Question: I have the following n-ary tree. The value in the nodes are of the form . The count value of any node is the number of paths that include the node.

I need to print all paths(from root to leaf) in the tree until the count of that node becomes zero. Once the count of the node is zero, then path only up to its predecessor is printed(provided their count is greater than 0)
The 6 paths for the above graph would be
3-5-1-2-4-6
3-5-1-2
3-5-1-7
3-5-2
3-1-4
3-7
Tried the following. Called the function toString(indent,node) using a loop that runs root.count number of times. But don't know how to stop after a path(3-5-1-2-4-6) has no more childs. Instead it prints 3-5-1-2-4-6-7-2-1-4-7.
'''
public String toString(String indent, MyTree node) {
String output="";
while(node.count>0){
//output = indent + node.toString() + "
";
output = indent + node.name;
node.count--;
//if(node.count==0) break;
String childsOutput = "";
for (MyTree child : node.childs) {
childsOutput += toString(indent + " ", child);
}
return output + childsOutput;
}
return output;
}
'''
Thanks in advance.
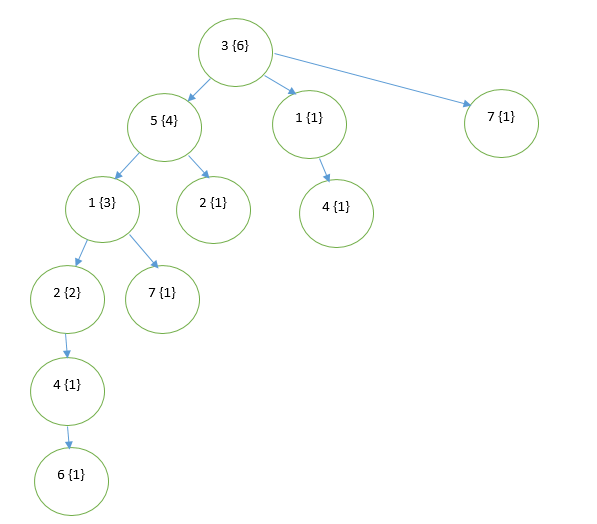
Answer: '''
public void path_Extraction(Node root)
{
int i=0;
while(root.childs.size()!=0)
{
Node childs=root.childs.get(0);
while(childs.count!=0)
{ ArrayList<Node> path=new ArrayList<Node>();
ArrayList<Node> remove=new ArrayList<Node>();
i++;
extract(childs,path,remove);
paths.put(i,path);
Removing_node.remove.put(i, remove);
}
}
}
public void extract(Node childs,ArrayList<Node> path,ArrayList<Node> remove)
{
if(childs.count>1)
{
if(childs.childs.size()>0)
{
extract(childs.childs.get(0),path,remove);
childs.count--;
if(childs.count==0)
{
childs.parent.childs.remove(childs);
childs.parent=null;
path.add(childs);
remove.add(childs);
}
else
{
path.add(childs);
}
}
}
else
{
if(childs.childs.size()>0)
{
extract(childs.childs.get(0),path,remove);
childs.count--;
childs.parent.childs.remove(childs);
childs.parent=null;
path.add(childs);
remove.add(childs);
}
else
{
(childs.count)--;
childs.parent.childs.remove(childs);
childs.parent=null;
path.add(childs);
remove.add(childs);
}
}
}
'''
Please See to it , it will helpful for you because i did that earlier.Assuming you have a Class of Node and its fields :).
Have a great day ahead.